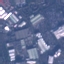
Label: Industrial